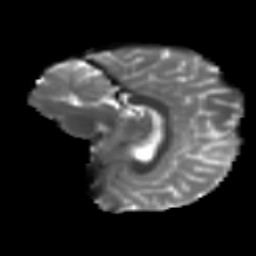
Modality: T2w
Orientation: sagittal
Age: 11
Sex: female
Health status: ill
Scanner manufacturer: ge
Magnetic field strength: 3 T
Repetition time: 6.752 s
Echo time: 0.079 s